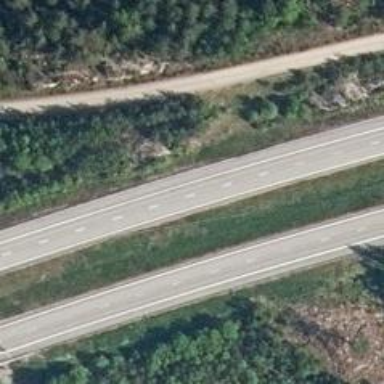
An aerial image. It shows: View of motorway.